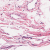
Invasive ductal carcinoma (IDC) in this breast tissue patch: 0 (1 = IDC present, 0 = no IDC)